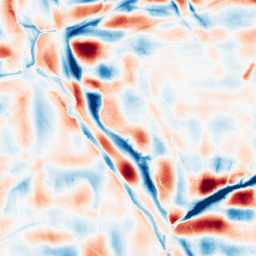
Category: wavelet
Decomposition family: wavelet_dwt
Decomposition parameters: wavelet: db4
level: 5
Upsampling method: bspline
Upsampling parameters: scale: 4
Upsampling scale: 4